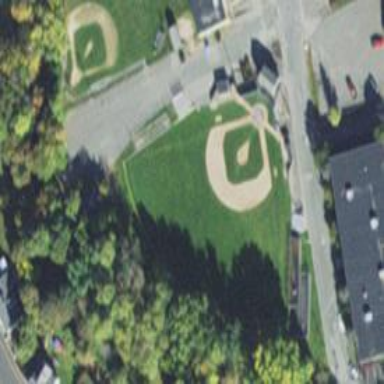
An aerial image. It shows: Baseball pitch for leisure land activities.